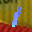
Label: 1